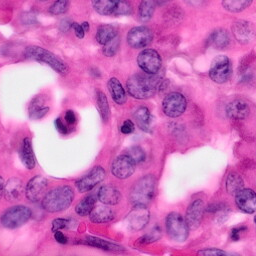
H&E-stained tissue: Pancreatic